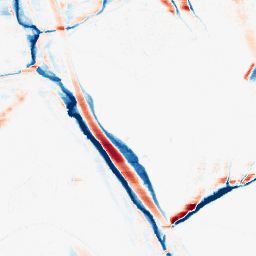
Category: morphological
Decomposition family: morphological_ellipse
Decomposition parameters: operation: average
width: 5
height: 20
Upsampling method: regularized
Upsampling parameters: scale: 4
lambda_reg: 0.01
Upsampling scale: 4